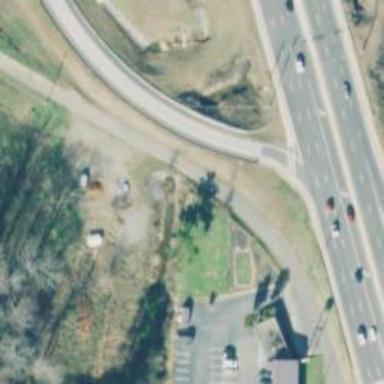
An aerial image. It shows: Trunk link highway.